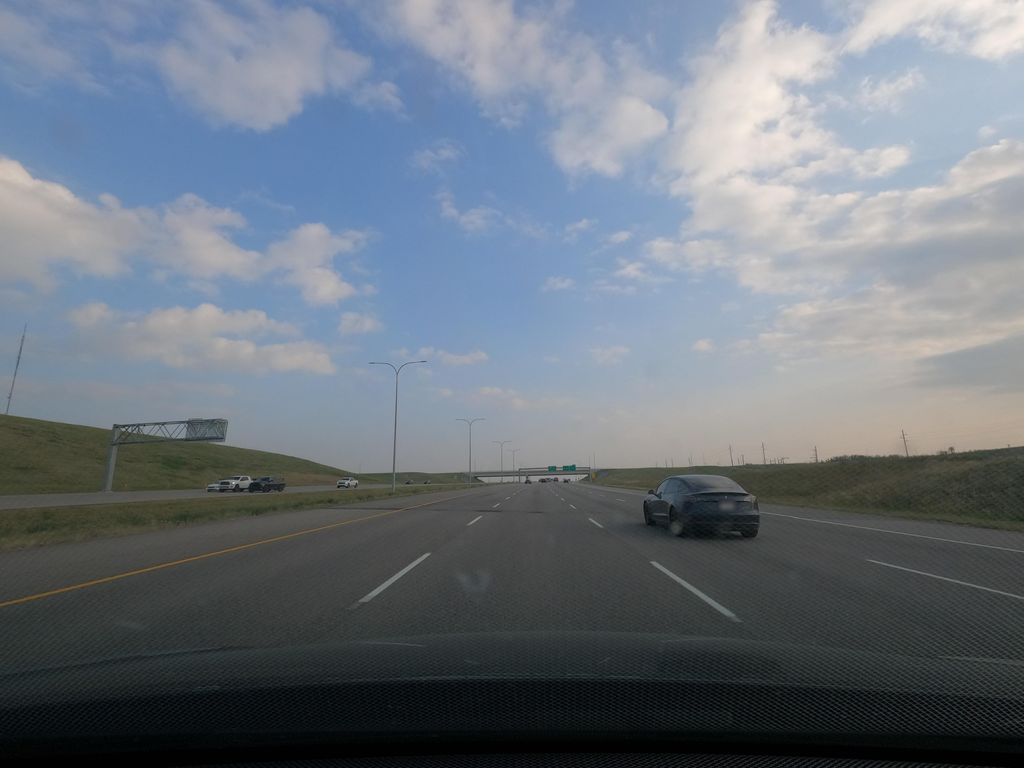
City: calgary